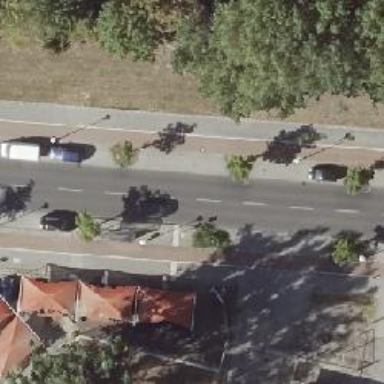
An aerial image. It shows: Public transport stop position.